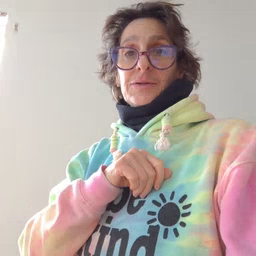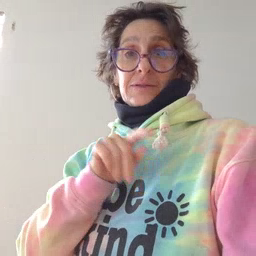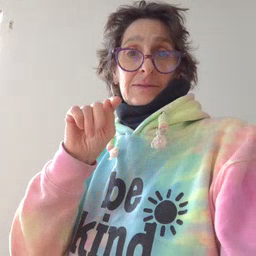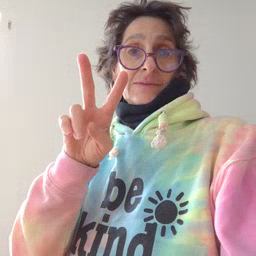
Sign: TV